Question: I am creating a very basic use case diagram to show a teacher login, the login includes a forgot password for obviously if user forgot password and a reset password if they wish to reset password after logging in. My question is that is the below use case diagram create, especially with the include and extend?

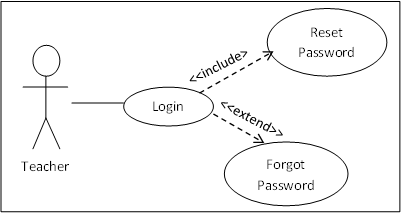
Answer: It is really very basic. Normally, a login would rather be a precondition to other use cases than a use case of it's own. Your question is missing at least one word to make sense of it. I assume you are asking whether it is formally correct. Well, it is not quite.
"Forgot Password" is not an action; you'd rather name it "reset password" (as you did above) because that is something that you can actively and willingly accomplish.
You'd also not name use cases with a verb that is in past tense.
Just delete the "included" use case. Otherwise you end up with a duplicate.
The arrow of the "extend" for the renamed "reset password" must then point to the opposite direction (else it is syntactically correct but makes no sense).
"a reset password if they wish to reset password after logging in"
I'd strongly suggest to offer the "reset password" also at the login screen.
If you'd rather not do that at all, you'd have to attach both use cases directly to the actor (teacher).